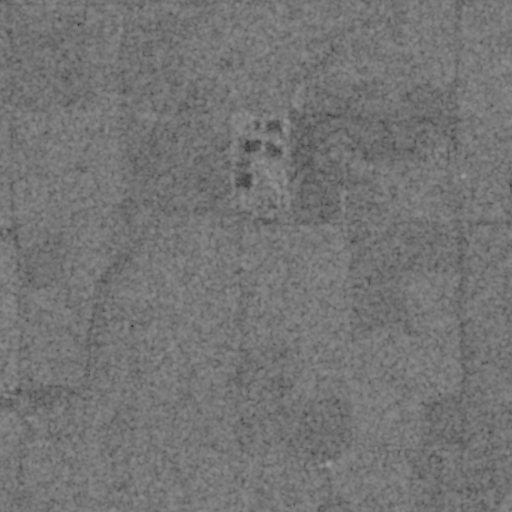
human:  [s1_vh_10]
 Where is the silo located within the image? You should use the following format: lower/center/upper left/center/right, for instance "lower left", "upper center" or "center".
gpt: The silo is located in the lower left of the image.
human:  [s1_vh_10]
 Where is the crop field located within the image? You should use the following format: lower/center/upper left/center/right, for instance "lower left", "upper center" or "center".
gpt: There is no crop field in the image.

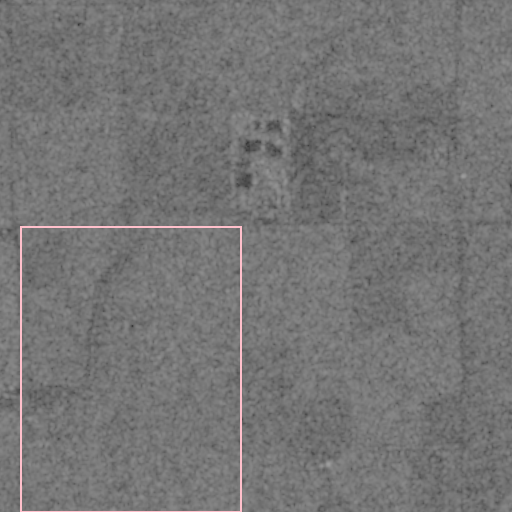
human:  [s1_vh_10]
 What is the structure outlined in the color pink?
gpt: The structure outlined in pink is a crop field.
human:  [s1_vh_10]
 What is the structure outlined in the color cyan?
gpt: There is no cyan outline.